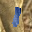
Label: 1